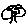
Label: tree